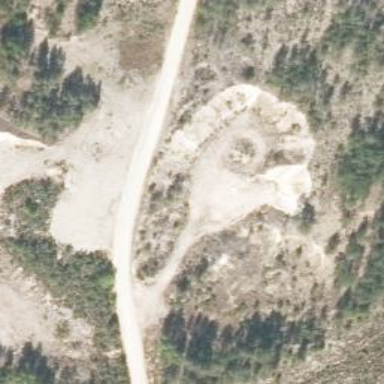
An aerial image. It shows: Quarry that is source of aggregate.